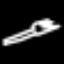
Label: fork